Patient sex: M
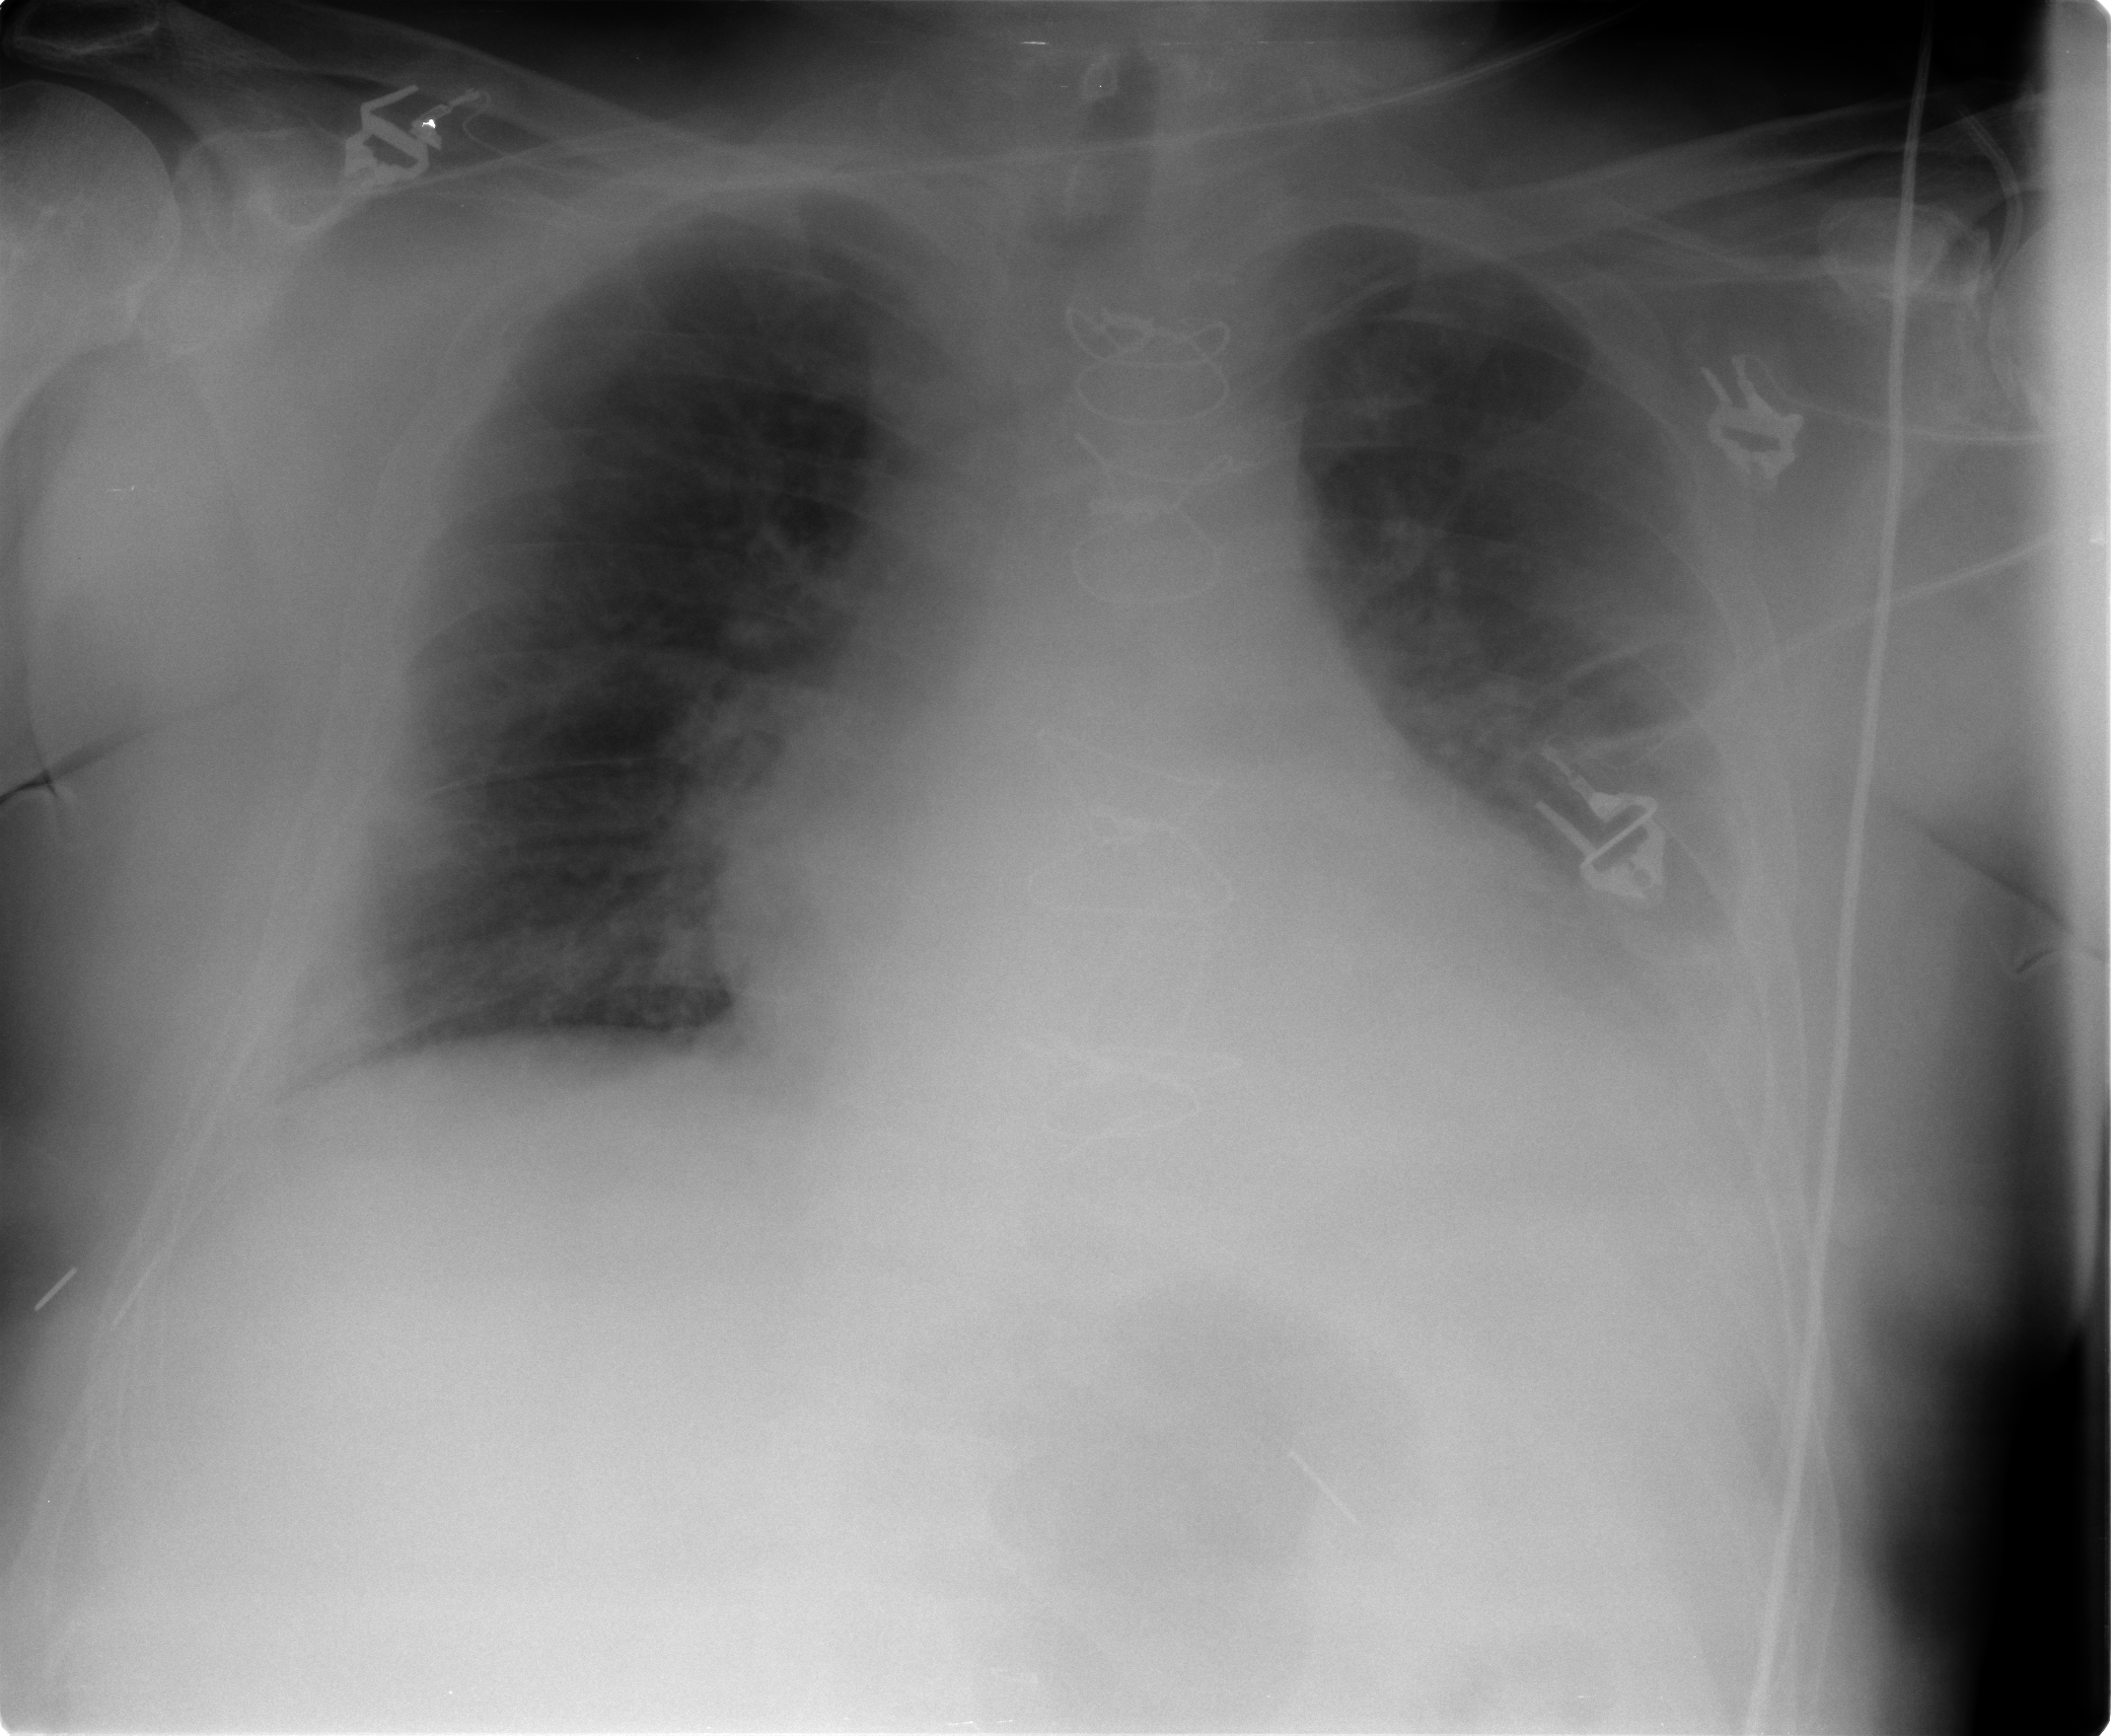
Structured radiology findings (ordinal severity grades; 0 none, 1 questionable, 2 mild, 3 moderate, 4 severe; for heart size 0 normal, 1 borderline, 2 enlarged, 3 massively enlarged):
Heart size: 2
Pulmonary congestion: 2
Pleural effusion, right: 0
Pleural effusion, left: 2
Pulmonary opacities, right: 1
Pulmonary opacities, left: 1
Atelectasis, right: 1
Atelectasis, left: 2